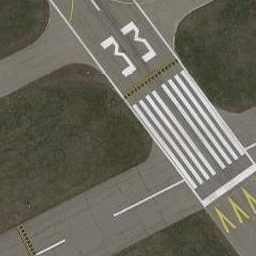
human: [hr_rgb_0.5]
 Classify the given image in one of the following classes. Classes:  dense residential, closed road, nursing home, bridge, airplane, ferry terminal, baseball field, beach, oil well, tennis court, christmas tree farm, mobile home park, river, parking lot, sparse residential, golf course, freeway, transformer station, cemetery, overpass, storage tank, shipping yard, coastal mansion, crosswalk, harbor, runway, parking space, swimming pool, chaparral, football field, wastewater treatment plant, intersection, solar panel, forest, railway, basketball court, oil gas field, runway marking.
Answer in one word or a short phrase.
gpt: runway